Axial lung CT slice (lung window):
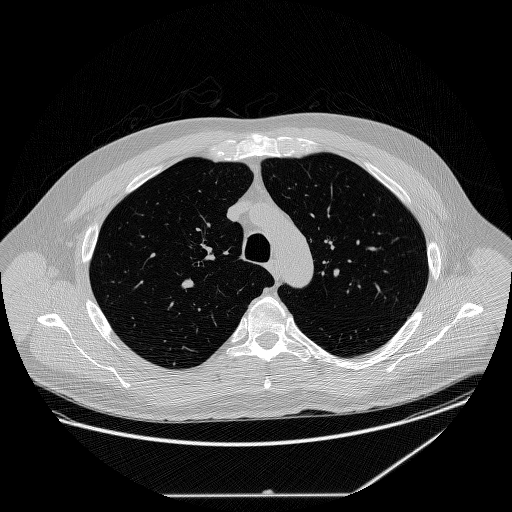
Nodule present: no